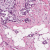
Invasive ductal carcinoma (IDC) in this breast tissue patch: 1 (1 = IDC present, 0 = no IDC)